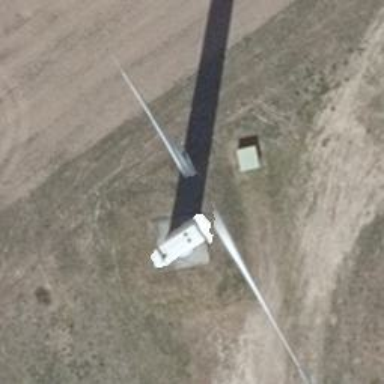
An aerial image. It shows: Wind generator with horizontal axis. The generator is wind turbine.